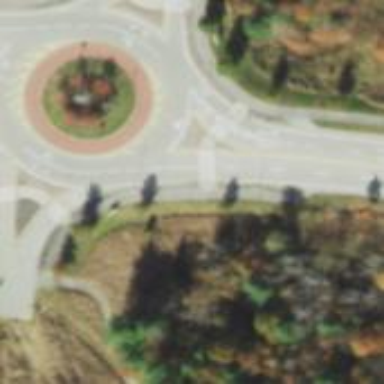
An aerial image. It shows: Roundabout at tertiary road junction.